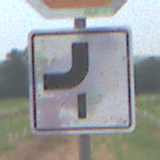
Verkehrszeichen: VerlaufVorfahrtsstrasse7
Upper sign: Stop
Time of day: SunriseSunset
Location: Outdoor (Nature)
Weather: PartlyCloudy
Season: NotSpecified
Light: Natural